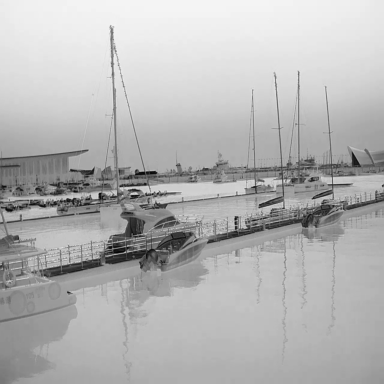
There are three canoes in the infrared image.